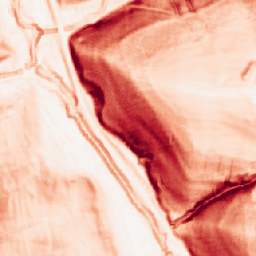
Category: morphological
Decomposition family: morphological_square
Decomposition parameters: operation: gradient
size: 5
Upsampling method: area
Upsampling parameters: scale: 4
Upsampling scale: 4